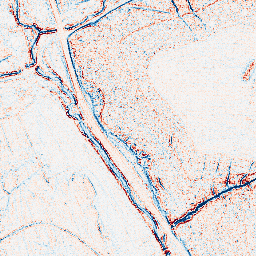
Category: classical
Decomposition family: uniform
Decomposition parameters: size: 3
Upsampling method: sinc_hamming
Upsampling parameters: scale: 2
kernel_size: 4
Upsampling scale: 2